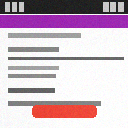
Screen state: on